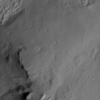
Label: not_dusty